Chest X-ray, PA view. Patient: 49 years old, sex M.
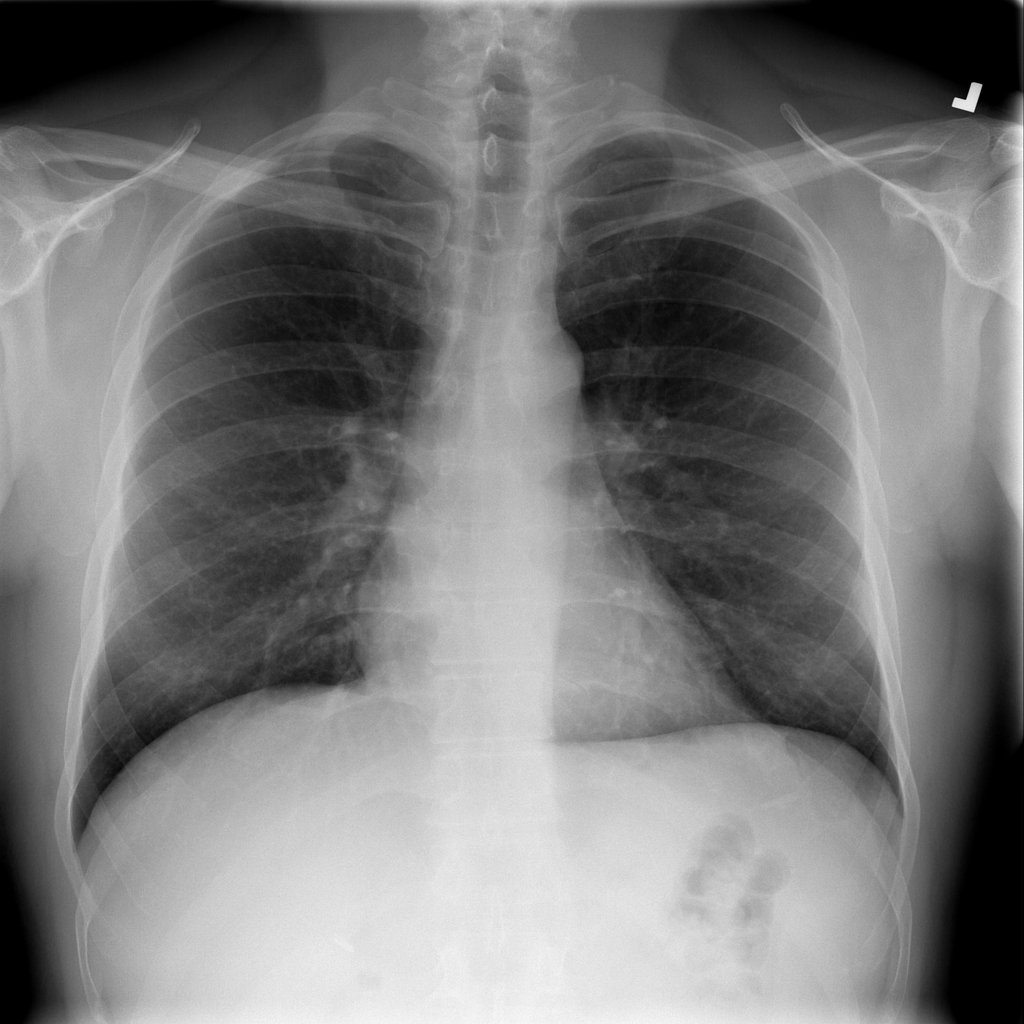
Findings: No Finding